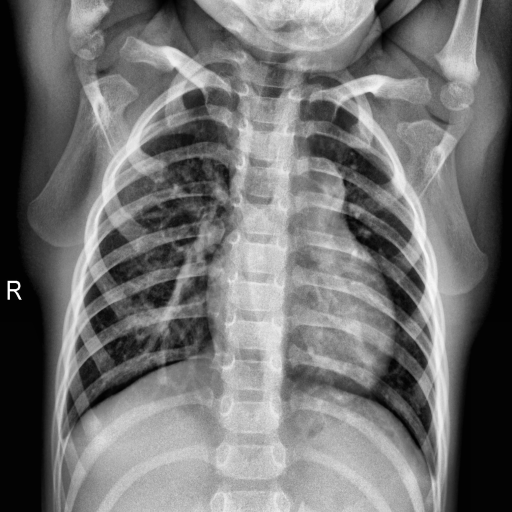
Finding: NORMAL